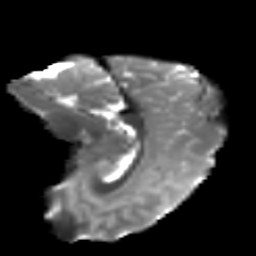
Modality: T2w
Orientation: sagittal
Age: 12
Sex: male
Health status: ill
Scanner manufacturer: ge
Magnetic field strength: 3 T
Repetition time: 6.752 s
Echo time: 0.079 s